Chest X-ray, AP view. Patient: 52 years old, sex F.
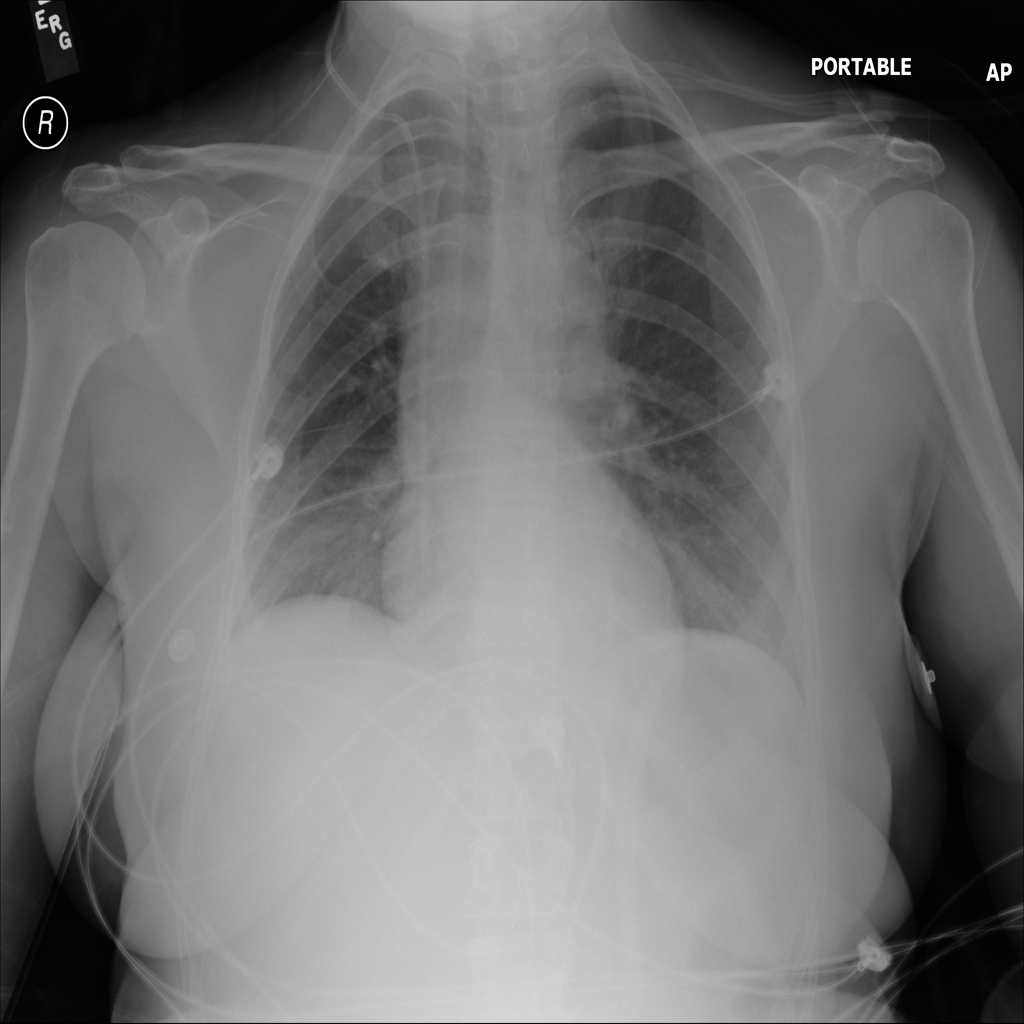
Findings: No Finding